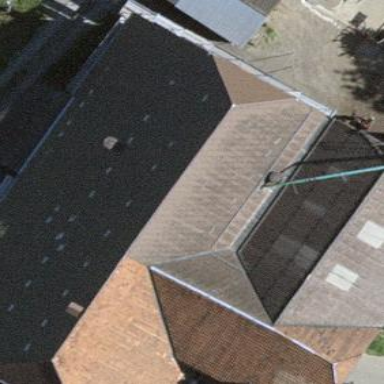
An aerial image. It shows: Farm building.